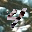
Label: 4